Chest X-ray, PA view. Patient: 31 years old, sex F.
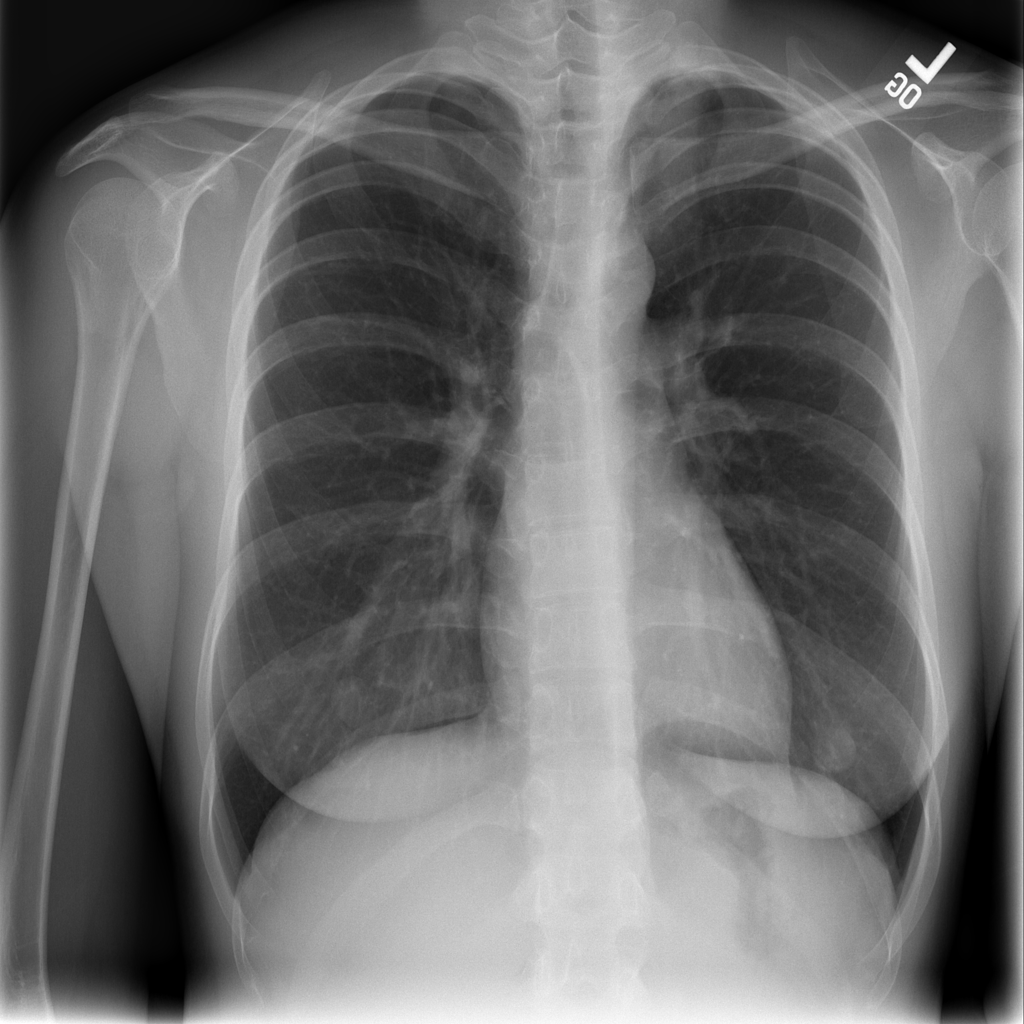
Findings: No Finding